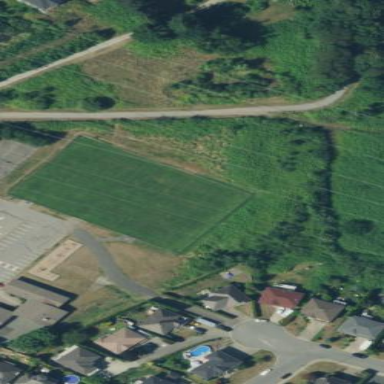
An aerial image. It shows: Grass pitch designated for multiple sports activities.